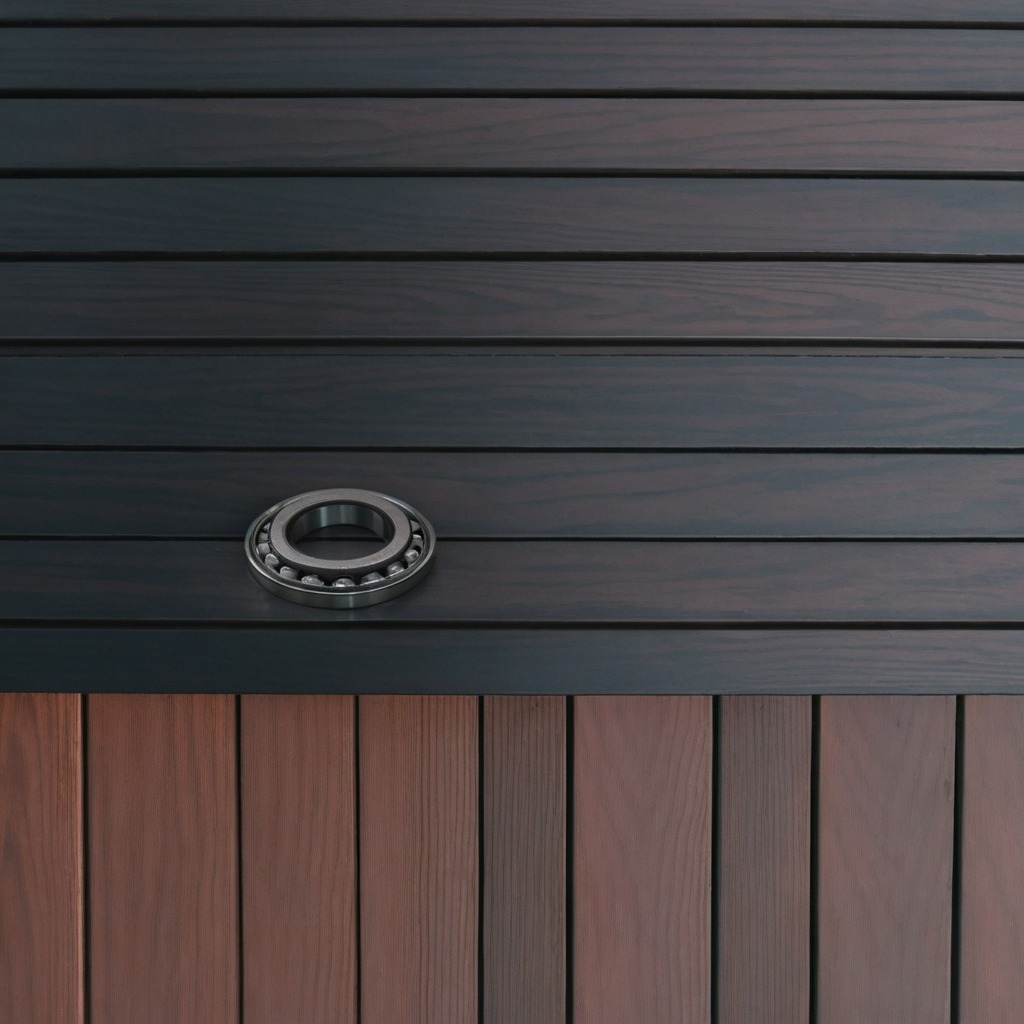
A metal ball bearing is lying on the clean organized dark wood workbench in an outdoor DIY or construction setup afternoon light completely empty.